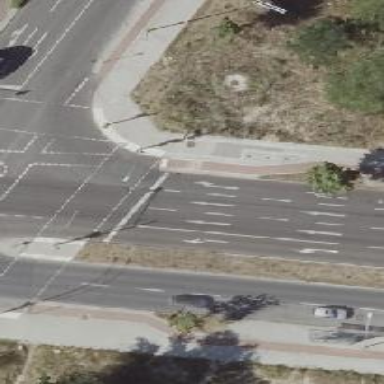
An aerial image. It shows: Road with traffic signals.